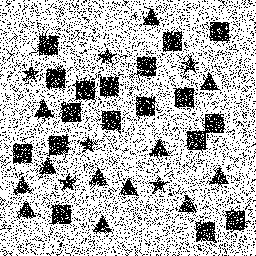
Squares: 18
Triangles: 12
Stars: 6
Total shapes: 36